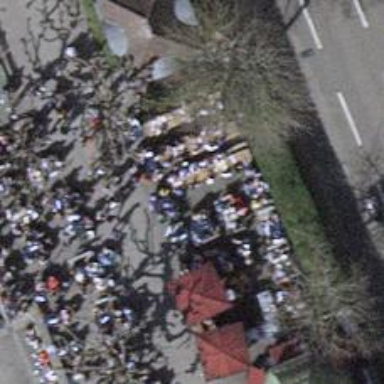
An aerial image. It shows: Restaurant.